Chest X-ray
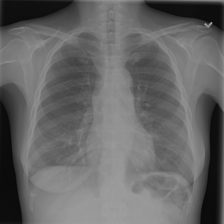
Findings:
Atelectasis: negative
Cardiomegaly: negative
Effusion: negative
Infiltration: negative
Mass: negative
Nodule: negative
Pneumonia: negative
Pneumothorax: negative
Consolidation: negative
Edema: negative
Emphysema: negative
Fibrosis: negative
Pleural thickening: negative
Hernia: negative